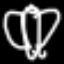
Label: angel